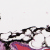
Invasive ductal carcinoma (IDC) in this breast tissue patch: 0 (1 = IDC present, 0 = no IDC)